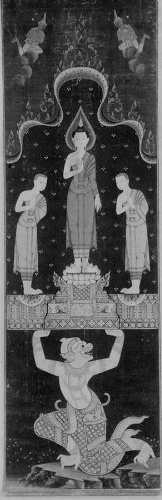
Date: early 19th century
Object type: Hanging scroll
Classification: Paintings
Medium: Hanging scroll; color on silk
Culture: Thailand
Dimensions: 108 x 35 in. (274.3 x 88.9 cm)
Department: Asian Art
Credit line: Gift of J. J. Klejman, 1959
Accession year: 1959
Repository: Metropolitan Museum of Art, New York, NY
Tags: Men|Buddhism